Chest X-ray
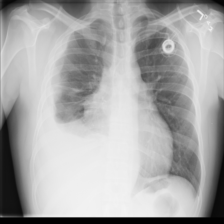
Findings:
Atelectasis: negative
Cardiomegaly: positive
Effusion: positive
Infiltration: negative
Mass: negative
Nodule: negative
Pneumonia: negative
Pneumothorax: negative
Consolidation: negative
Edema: negative
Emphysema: negative
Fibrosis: negative
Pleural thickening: negative
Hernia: negative